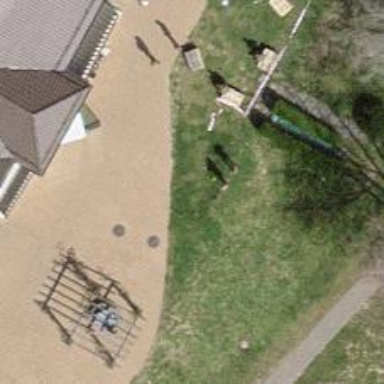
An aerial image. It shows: Brown bench.